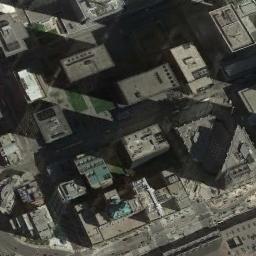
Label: commercial_area